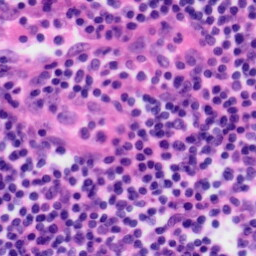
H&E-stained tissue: Tonsil